Brain MRI, t1w sequence, axial 2D slice.
Patient: age 29, sex F, weight 78 kg, height 1.78 m
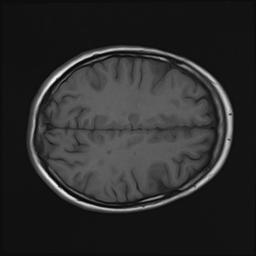